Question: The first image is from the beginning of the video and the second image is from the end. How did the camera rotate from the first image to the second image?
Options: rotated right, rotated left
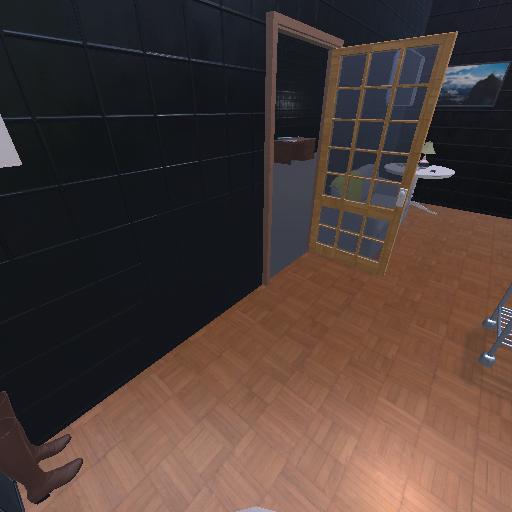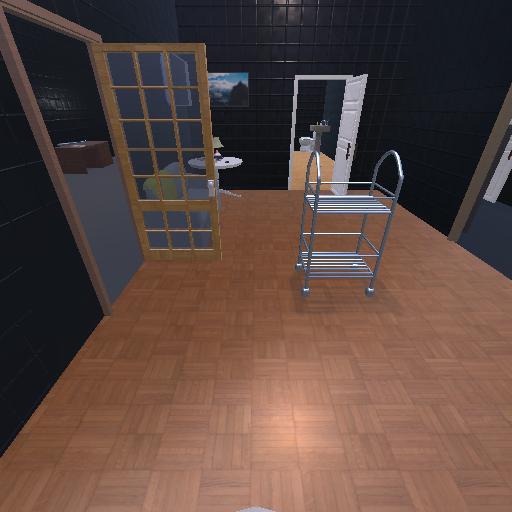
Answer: rotated right